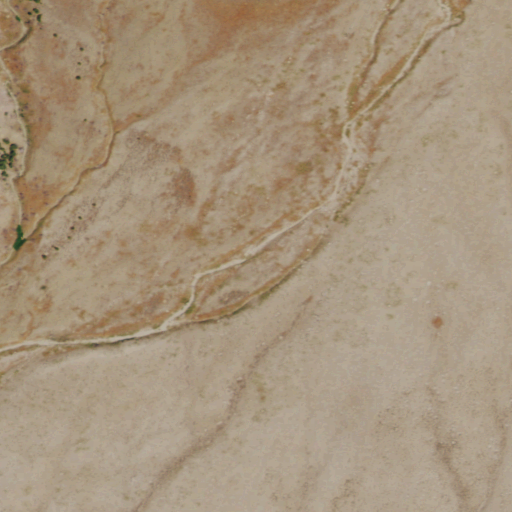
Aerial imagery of valley in Wyoming named Smooth Canyon containing shrub and grassland